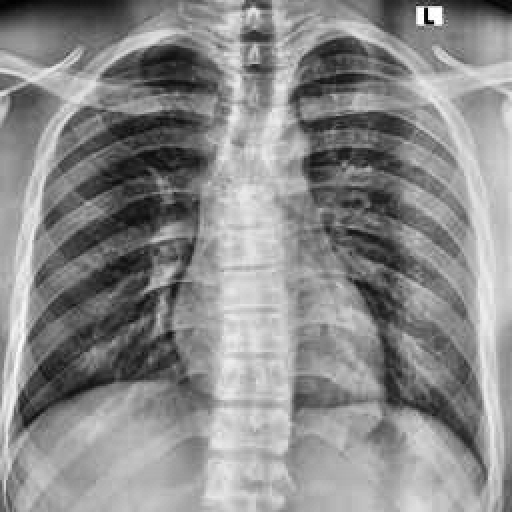
Finding: NORMAL